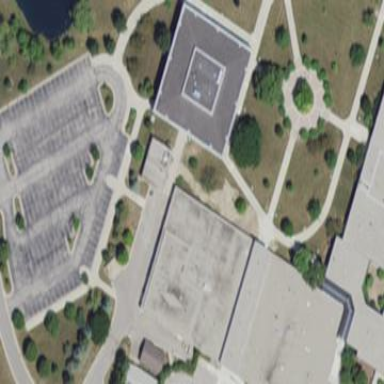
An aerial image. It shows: School building.